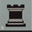
Piece: bR